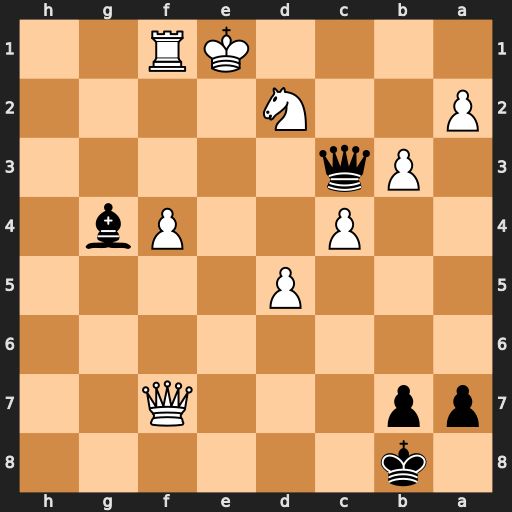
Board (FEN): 1k6/pp3Q2/8/3P4/2P2Pb1/1Pq5/P2N4/4KR2
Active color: b
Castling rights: -
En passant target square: -
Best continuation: Qe3#